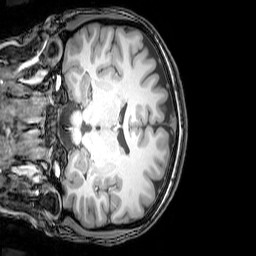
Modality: T1w
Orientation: coronal
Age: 25
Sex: female
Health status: healthy
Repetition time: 0.081 s
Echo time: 0.037 s